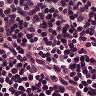
Metastatic tissue present: no